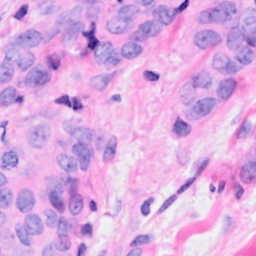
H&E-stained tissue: Breast